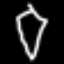
Label: diamond